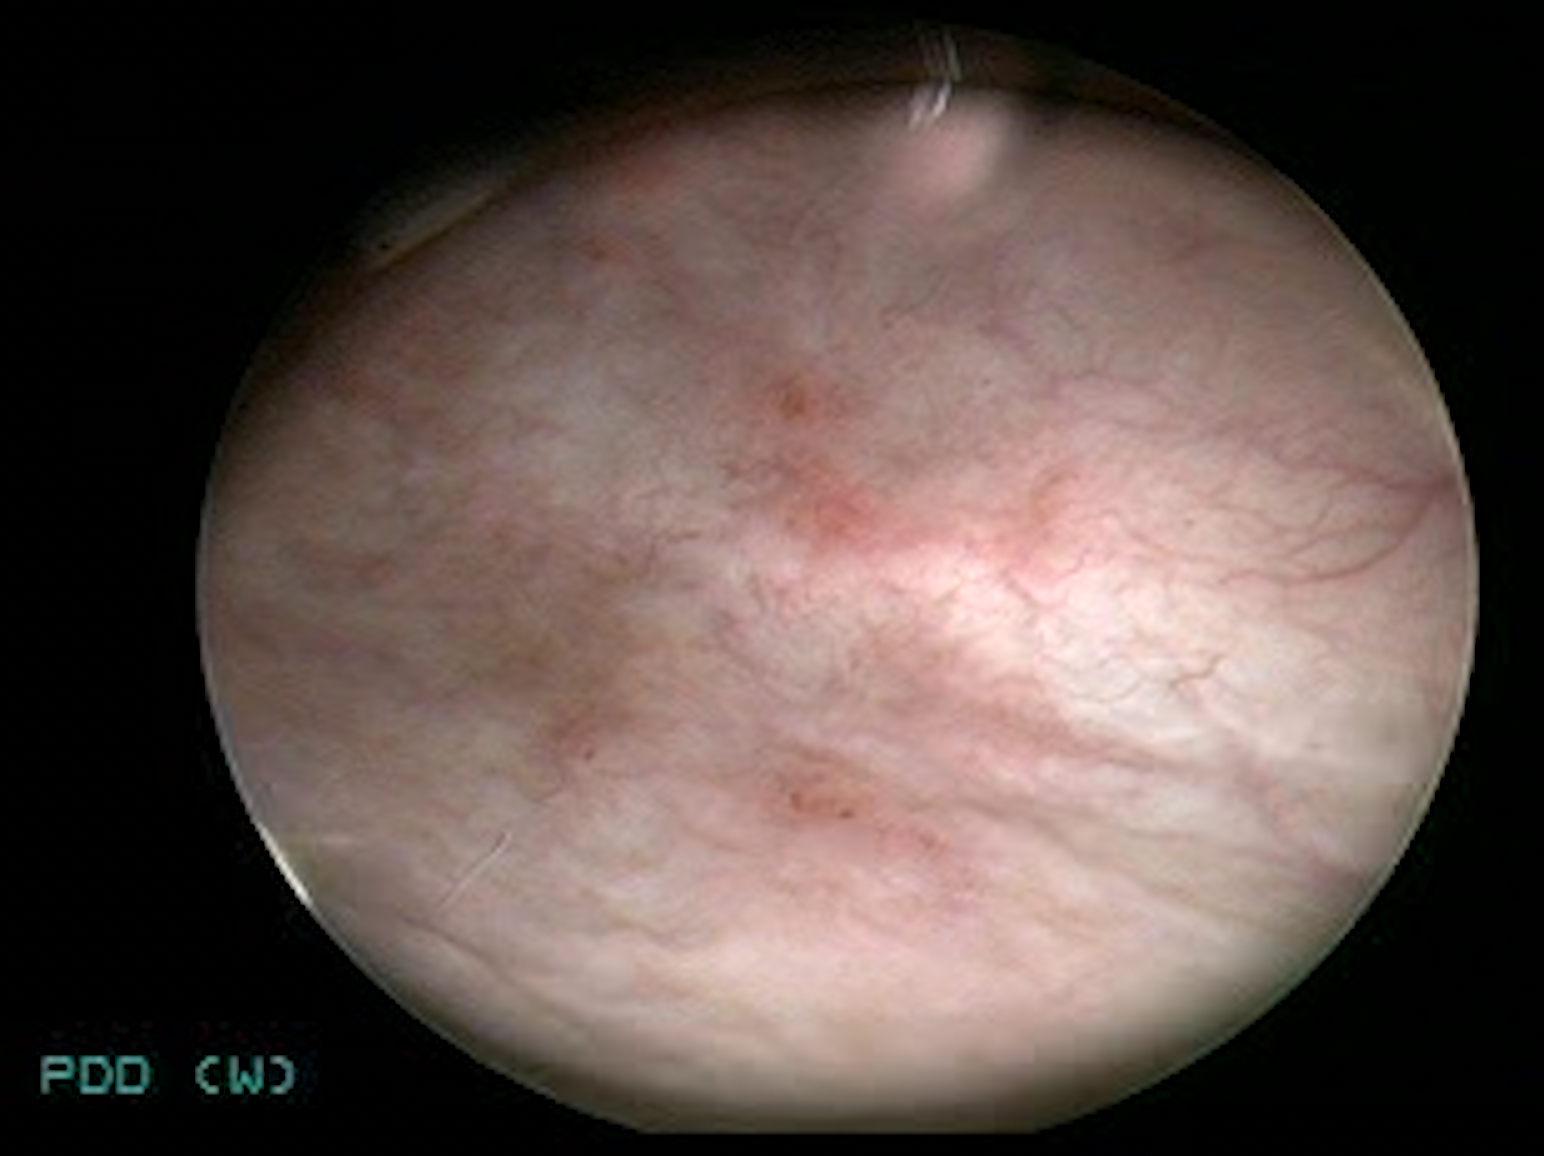
Modality: WLC
Class: Malignant
Subclass: CIS
Lesion: L1
Stage: Tis
Morphology: Non-papillary
Bladder cancer association: Yes